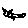
Label: cat